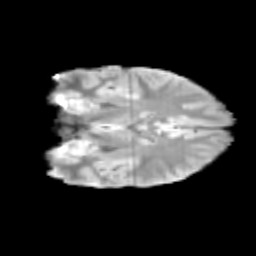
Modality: T2w
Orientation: coronal
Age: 11
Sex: male
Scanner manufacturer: siemens
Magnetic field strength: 3 T
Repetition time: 3.8 s
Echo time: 0.07 s